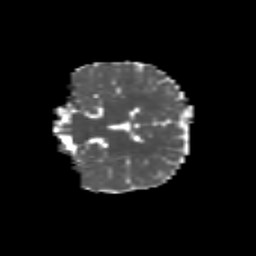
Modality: MD
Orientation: coronal
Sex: male
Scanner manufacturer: siemens
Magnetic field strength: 3 T
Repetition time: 5 s
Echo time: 0.071 s